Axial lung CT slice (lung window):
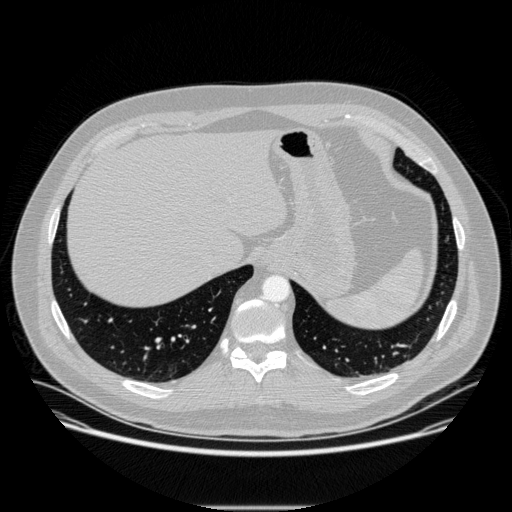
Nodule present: no